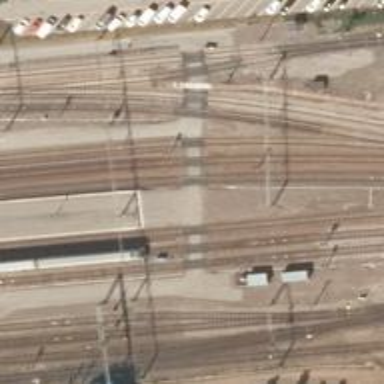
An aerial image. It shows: Railway crossing.